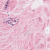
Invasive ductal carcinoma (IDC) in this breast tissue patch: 0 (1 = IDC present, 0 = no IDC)